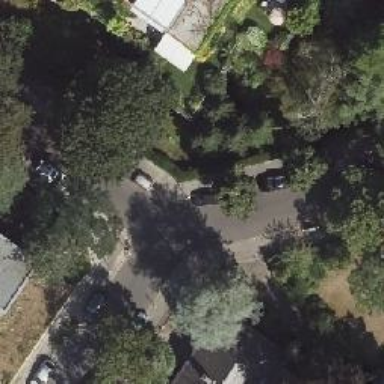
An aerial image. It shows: Residential road with asphalt surface. There are sidewalks on both sides of the road. The parking orientation is parallel with vehicles half on the kerb.